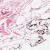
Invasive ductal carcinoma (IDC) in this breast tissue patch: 0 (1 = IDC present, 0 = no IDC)